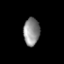
Tissue: prostate
Cell type: T cells
Senescence score: 0.3478
Nuclear area (px): 438
Mean DAPI intensity: 139.744